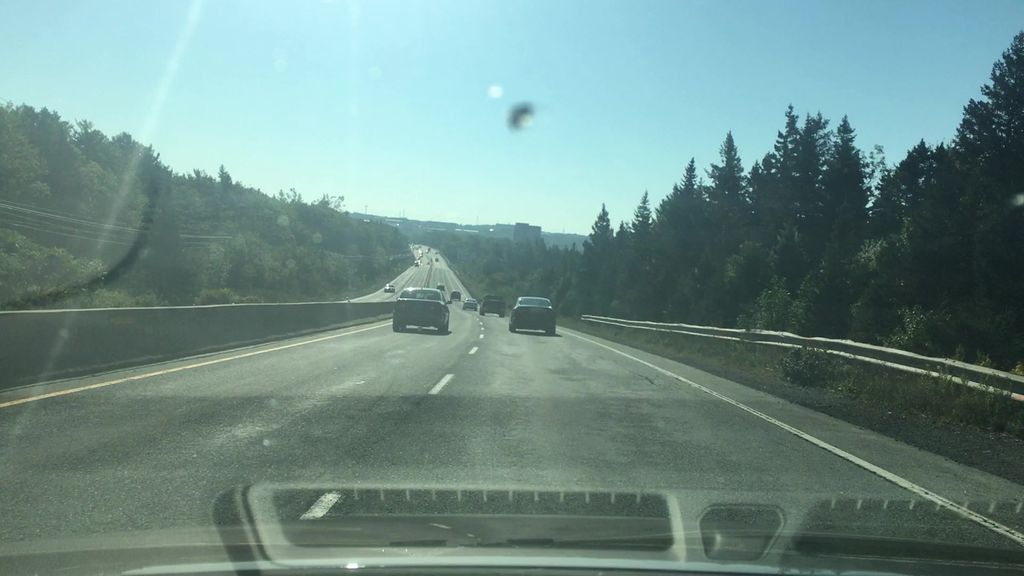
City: halifax